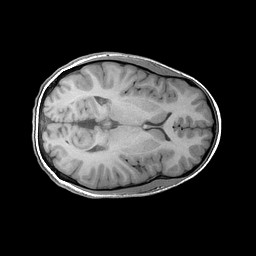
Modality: T1w
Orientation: axial
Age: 26
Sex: female
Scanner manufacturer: ge
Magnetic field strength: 3 T
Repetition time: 0.0073 s
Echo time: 0.003 s